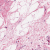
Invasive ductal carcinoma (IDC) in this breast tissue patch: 0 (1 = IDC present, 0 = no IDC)